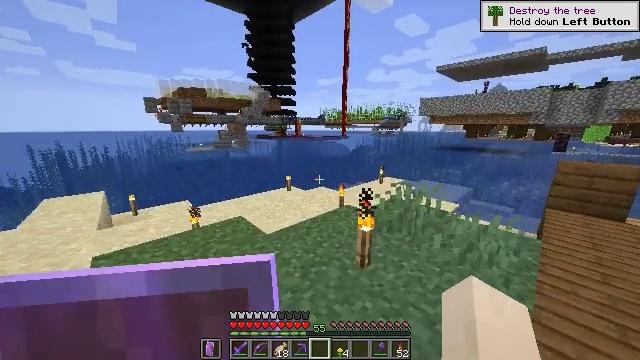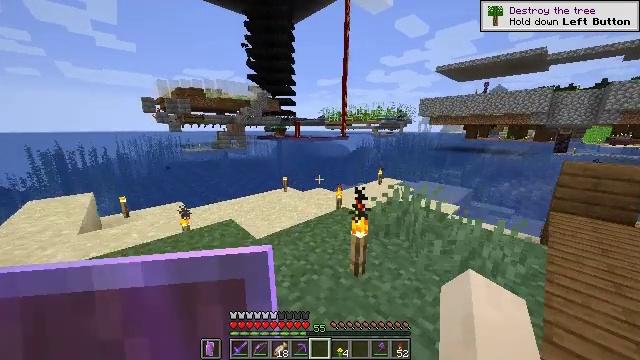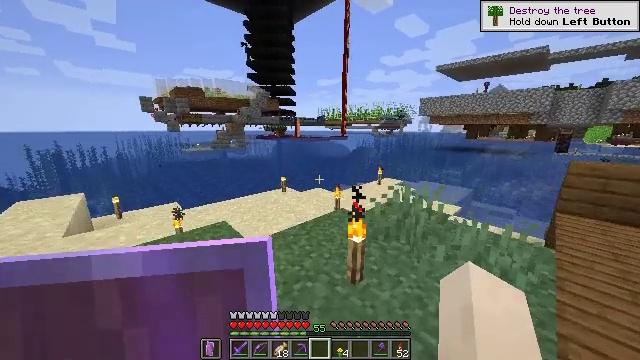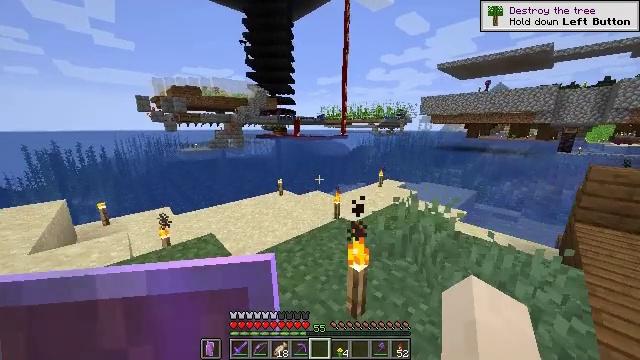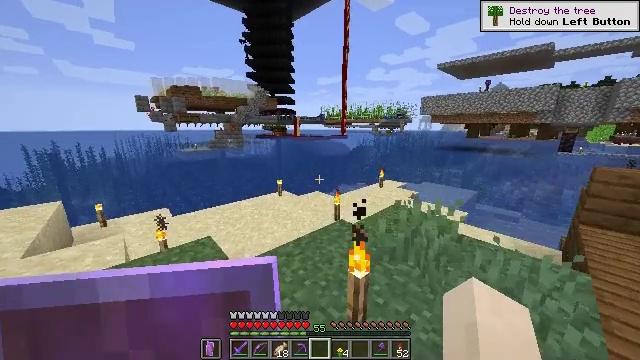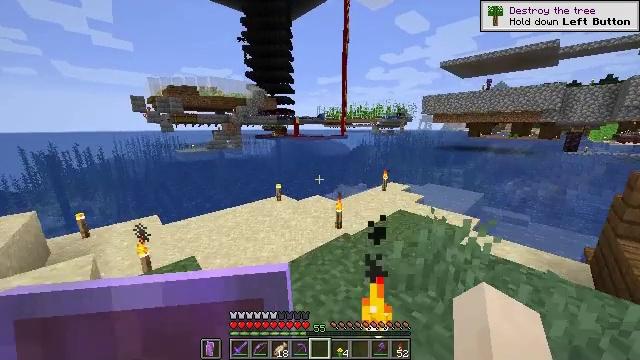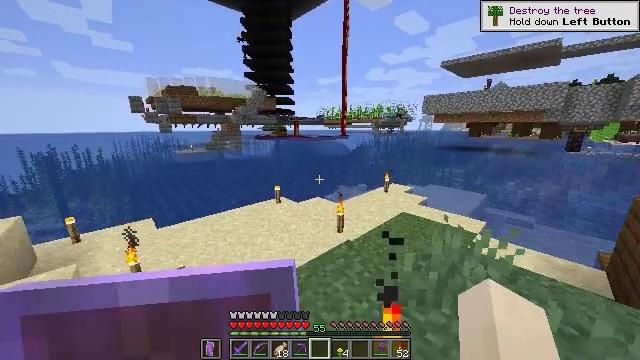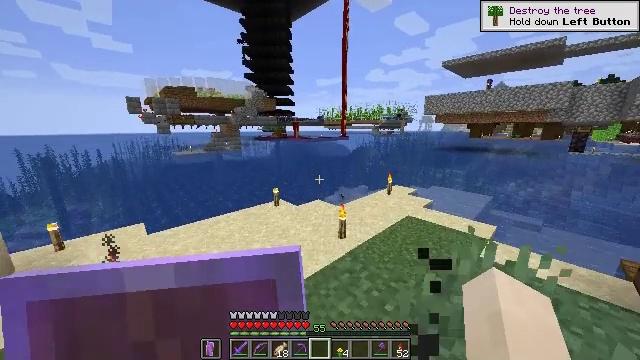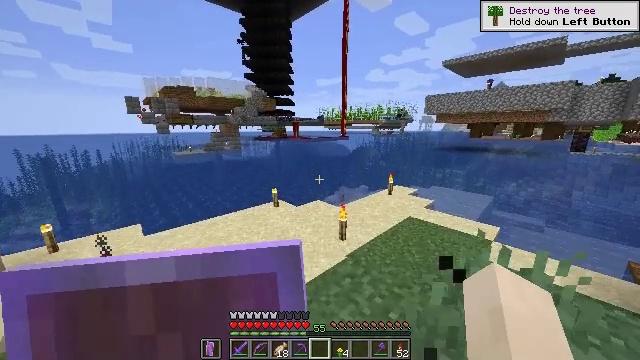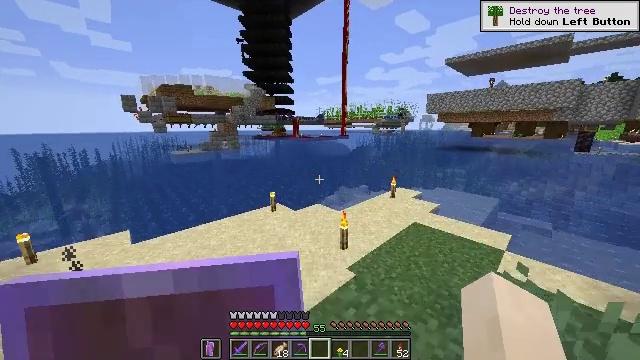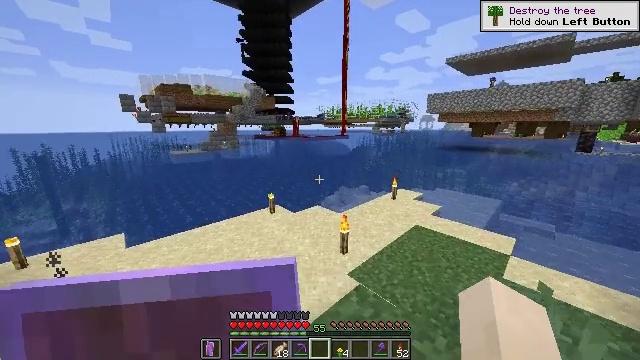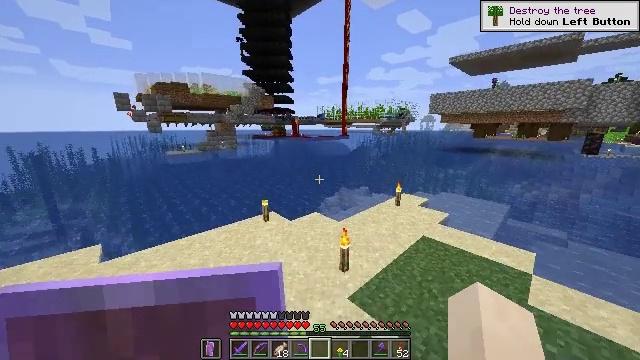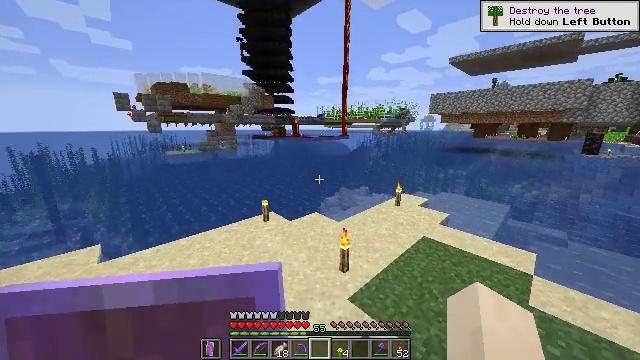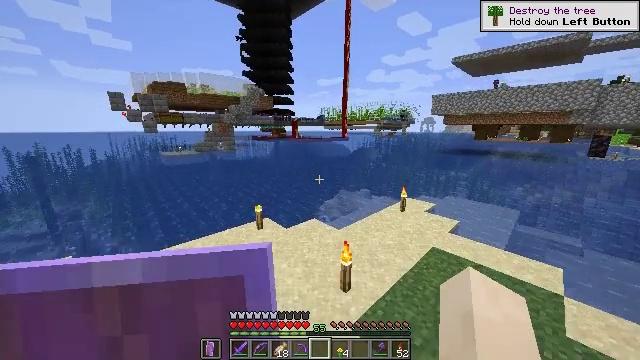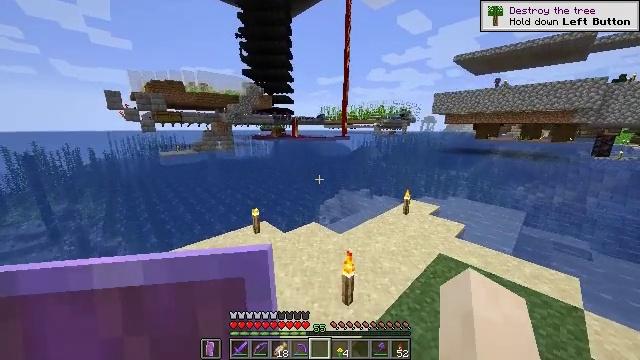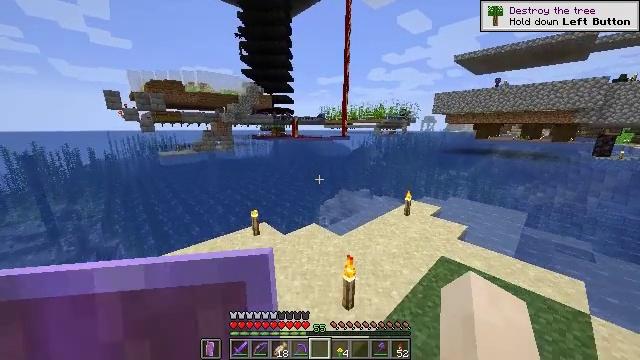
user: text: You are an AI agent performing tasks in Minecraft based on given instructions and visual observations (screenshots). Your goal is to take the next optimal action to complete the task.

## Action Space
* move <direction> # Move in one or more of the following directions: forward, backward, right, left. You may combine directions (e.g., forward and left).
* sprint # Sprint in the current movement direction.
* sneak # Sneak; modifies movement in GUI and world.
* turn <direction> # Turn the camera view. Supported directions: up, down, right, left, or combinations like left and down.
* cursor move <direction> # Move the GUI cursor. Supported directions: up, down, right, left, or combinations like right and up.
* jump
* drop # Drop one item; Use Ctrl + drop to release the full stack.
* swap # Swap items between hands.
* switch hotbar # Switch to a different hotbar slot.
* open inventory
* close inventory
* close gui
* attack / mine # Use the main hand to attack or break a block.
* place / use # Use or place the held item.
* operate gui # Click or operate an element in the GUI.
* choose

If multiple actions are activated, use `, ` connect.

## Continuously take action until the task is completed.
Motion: motion action
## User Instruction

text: Remove the sticky piston from its position.
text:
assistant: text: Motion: move forward, sprint
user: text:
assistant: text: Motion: move forward, sprint
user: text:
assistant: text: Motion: move forward, sprint
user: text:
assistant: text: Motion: move forward, sprint
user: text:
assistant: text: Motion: move forward, sprint
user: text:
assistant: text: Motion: move forward, sprint
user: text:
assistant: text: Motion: move forward, sprint
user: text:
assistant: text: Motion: move forward, sprint
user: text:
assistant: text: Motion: move forward, sprint
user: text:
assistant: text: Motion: move forward, sprint
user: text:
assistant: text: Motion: move forward, sprint
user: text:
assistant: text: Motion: move forward, sprint
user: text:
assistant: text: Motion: move forward, sprint
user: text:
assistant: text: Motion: move forward, sprint
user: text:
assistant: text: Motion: move forward, sprint
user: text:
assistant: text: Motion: move forward, sprint
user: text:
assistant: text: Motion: move forward, sprint
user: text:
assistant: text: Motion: move forward, sprint
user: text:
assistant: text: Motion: move forward
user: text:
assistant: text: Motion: no_op
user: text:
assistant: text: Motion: no_op
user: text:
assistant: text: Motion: no_op
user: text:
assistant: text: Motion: no_op
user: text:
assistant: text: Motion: no_op
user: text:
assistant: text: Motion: no_op
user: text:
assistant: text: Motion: no_op
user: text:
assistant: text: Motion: no_op
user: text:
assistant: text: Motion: no_op
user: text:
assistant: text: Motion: no_op
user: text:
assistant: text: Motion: no_op